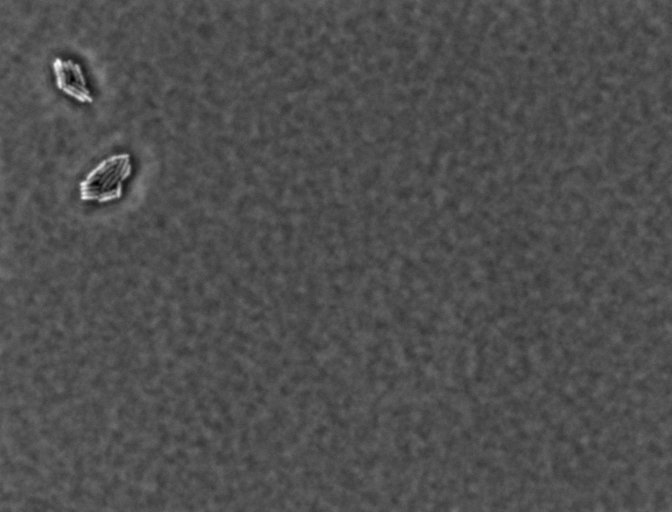
Phase contrast microscopy, 60x objective, 3 h incubation